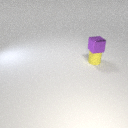
small purple metal cube above small yellow rubber cylinder